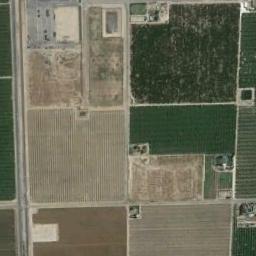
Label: rectangular_farmland